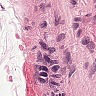
Metastatic tissue present: no